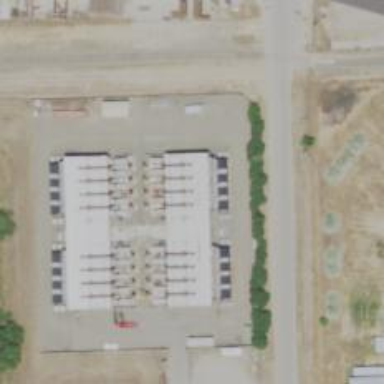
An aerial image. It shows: Gas-powered generator.